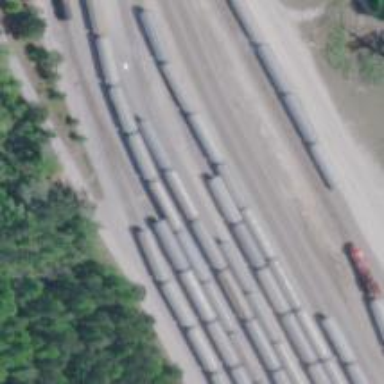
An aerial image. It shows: Rail spur service.